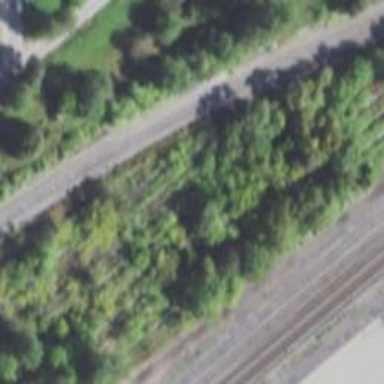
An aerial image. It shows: Abandoned railway spur.